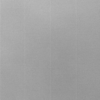
Label: dusty